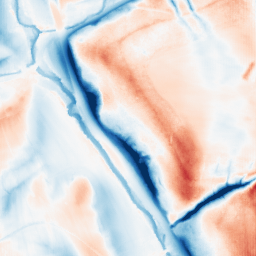
Category: classical
Decomposition family: gaussian_anisotropic
Decomposition parameters: sigma_x: 20
sigma_y: 5
Upsampling method: fft_zeropad
Upsampling parameters: scale: 4
Upsampling scale: 4